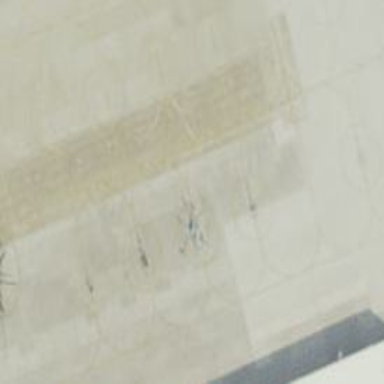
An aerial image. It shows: View of taxiway at the airport.